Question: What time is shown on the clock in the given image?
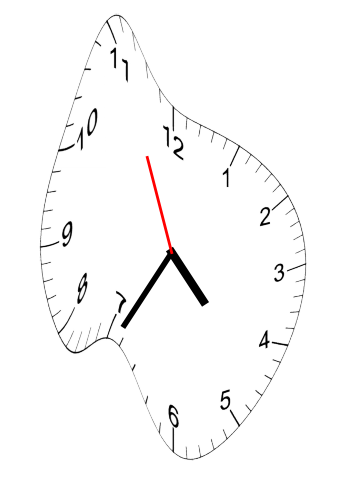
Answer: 04:34:56